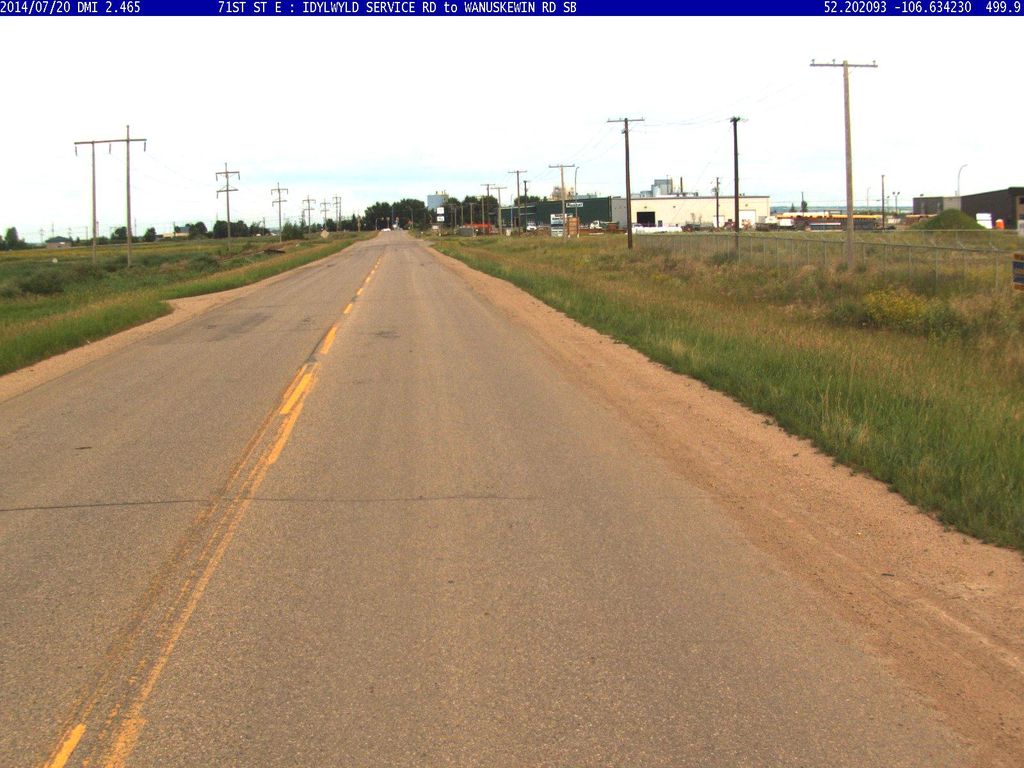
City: saskatoon